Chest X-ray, PA view. Patient: 23 years old, sex M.
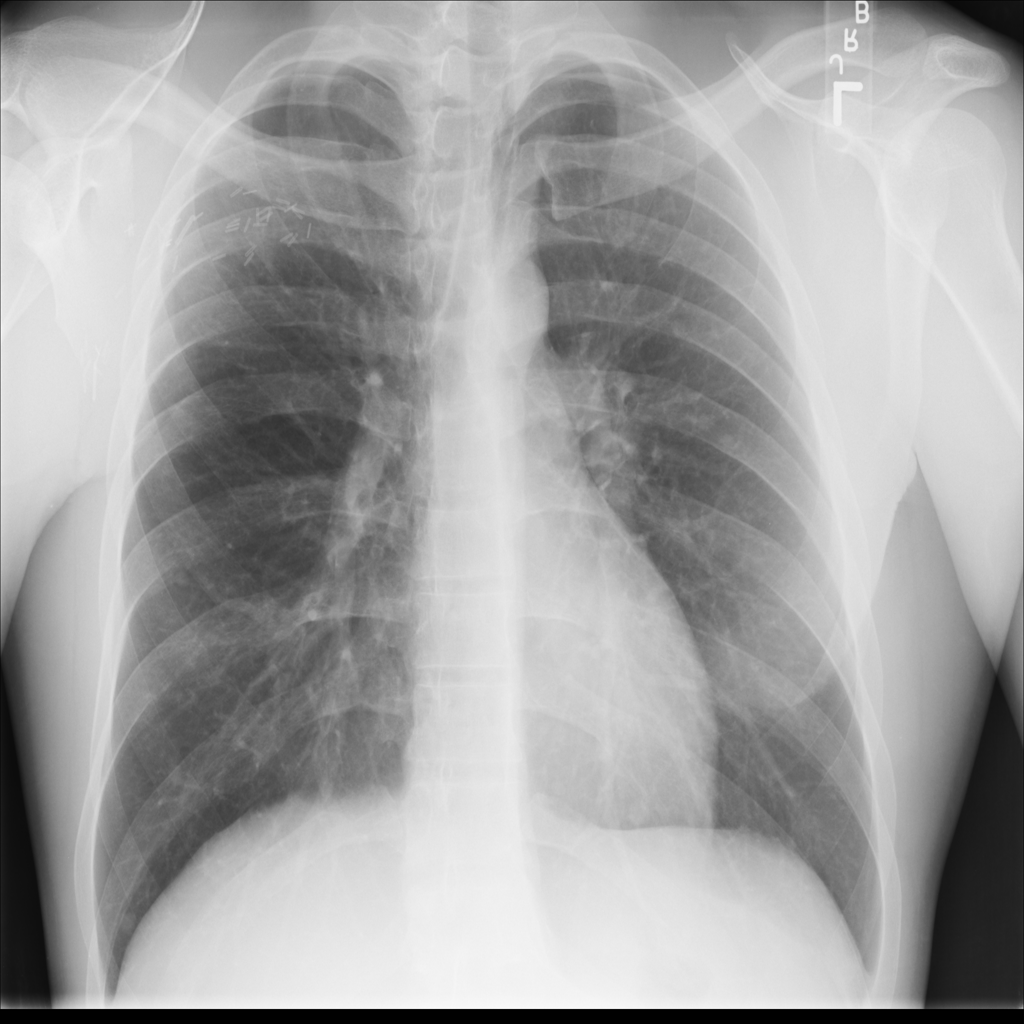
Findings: No Finding